Question: I have two types of data, X and Y. Every x in X is associated with some number of Ys, and every y in Y may or may not be associated with some number of Xs.
Xs don't associate with other Xs and Ys don't associate with other Ys. So the situation looks like this:

with Xs on the left and Ys on the right.
I know how to find the connected components of a graph when I only have one type of data: create a N-by-N matrix and call 'graphconncomp' on it. How do I find all connected components when I have two types of data?
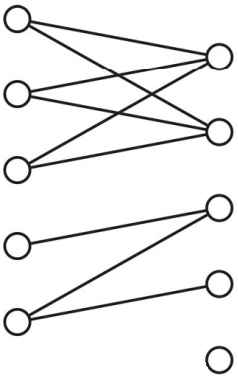
Answer: How to construct the graph's affinity matrix :
'''
G = sparse( length(X)+length(Y), length(X)+length(Y) );
'''
This creates an "all zeros" sparse matrix of size '|X|+|Y|'-by-'|X|+|Y|'.
If you type
'''
>> whos G
'''
You'll see that despite the fact that 'G' has roughly 50K^2 it takes almost no memory.
Now all you got to do is use your function to set 1 between the corresponding nodes of 'X' and 'Y' and then you'll be able to run 'graphconncomp' on 'G'
---
### The bipartite case
To construct an adjacency matrix for a bipartite graph you can work (initially) with a much smaller (still sparse) matrix 'B' of size '|X|'-by-'|Y|'. Let 'x=length(X)' and 'y=length(Y)', then
'''
B = sparse( x, y ); % if you have an estimate of the number of edges, you can preallocate here
'''
The entry 'B( ix, jy )' is set to '1' iff node 'X(ix)' is connected to node 'Y(jy)'.
Once you finished constructing 'B', you can use it to form 'G' simply by
'''
G = [ sparse( x, x ), B; B.', sparse(y, y)];
'''
Note that I do not use 'zeros' to create matrices of all zeros but 'sparse' so the construction will be memory-efficient.
Now you can run 'graphconncomp' on 'G'.